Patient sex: M
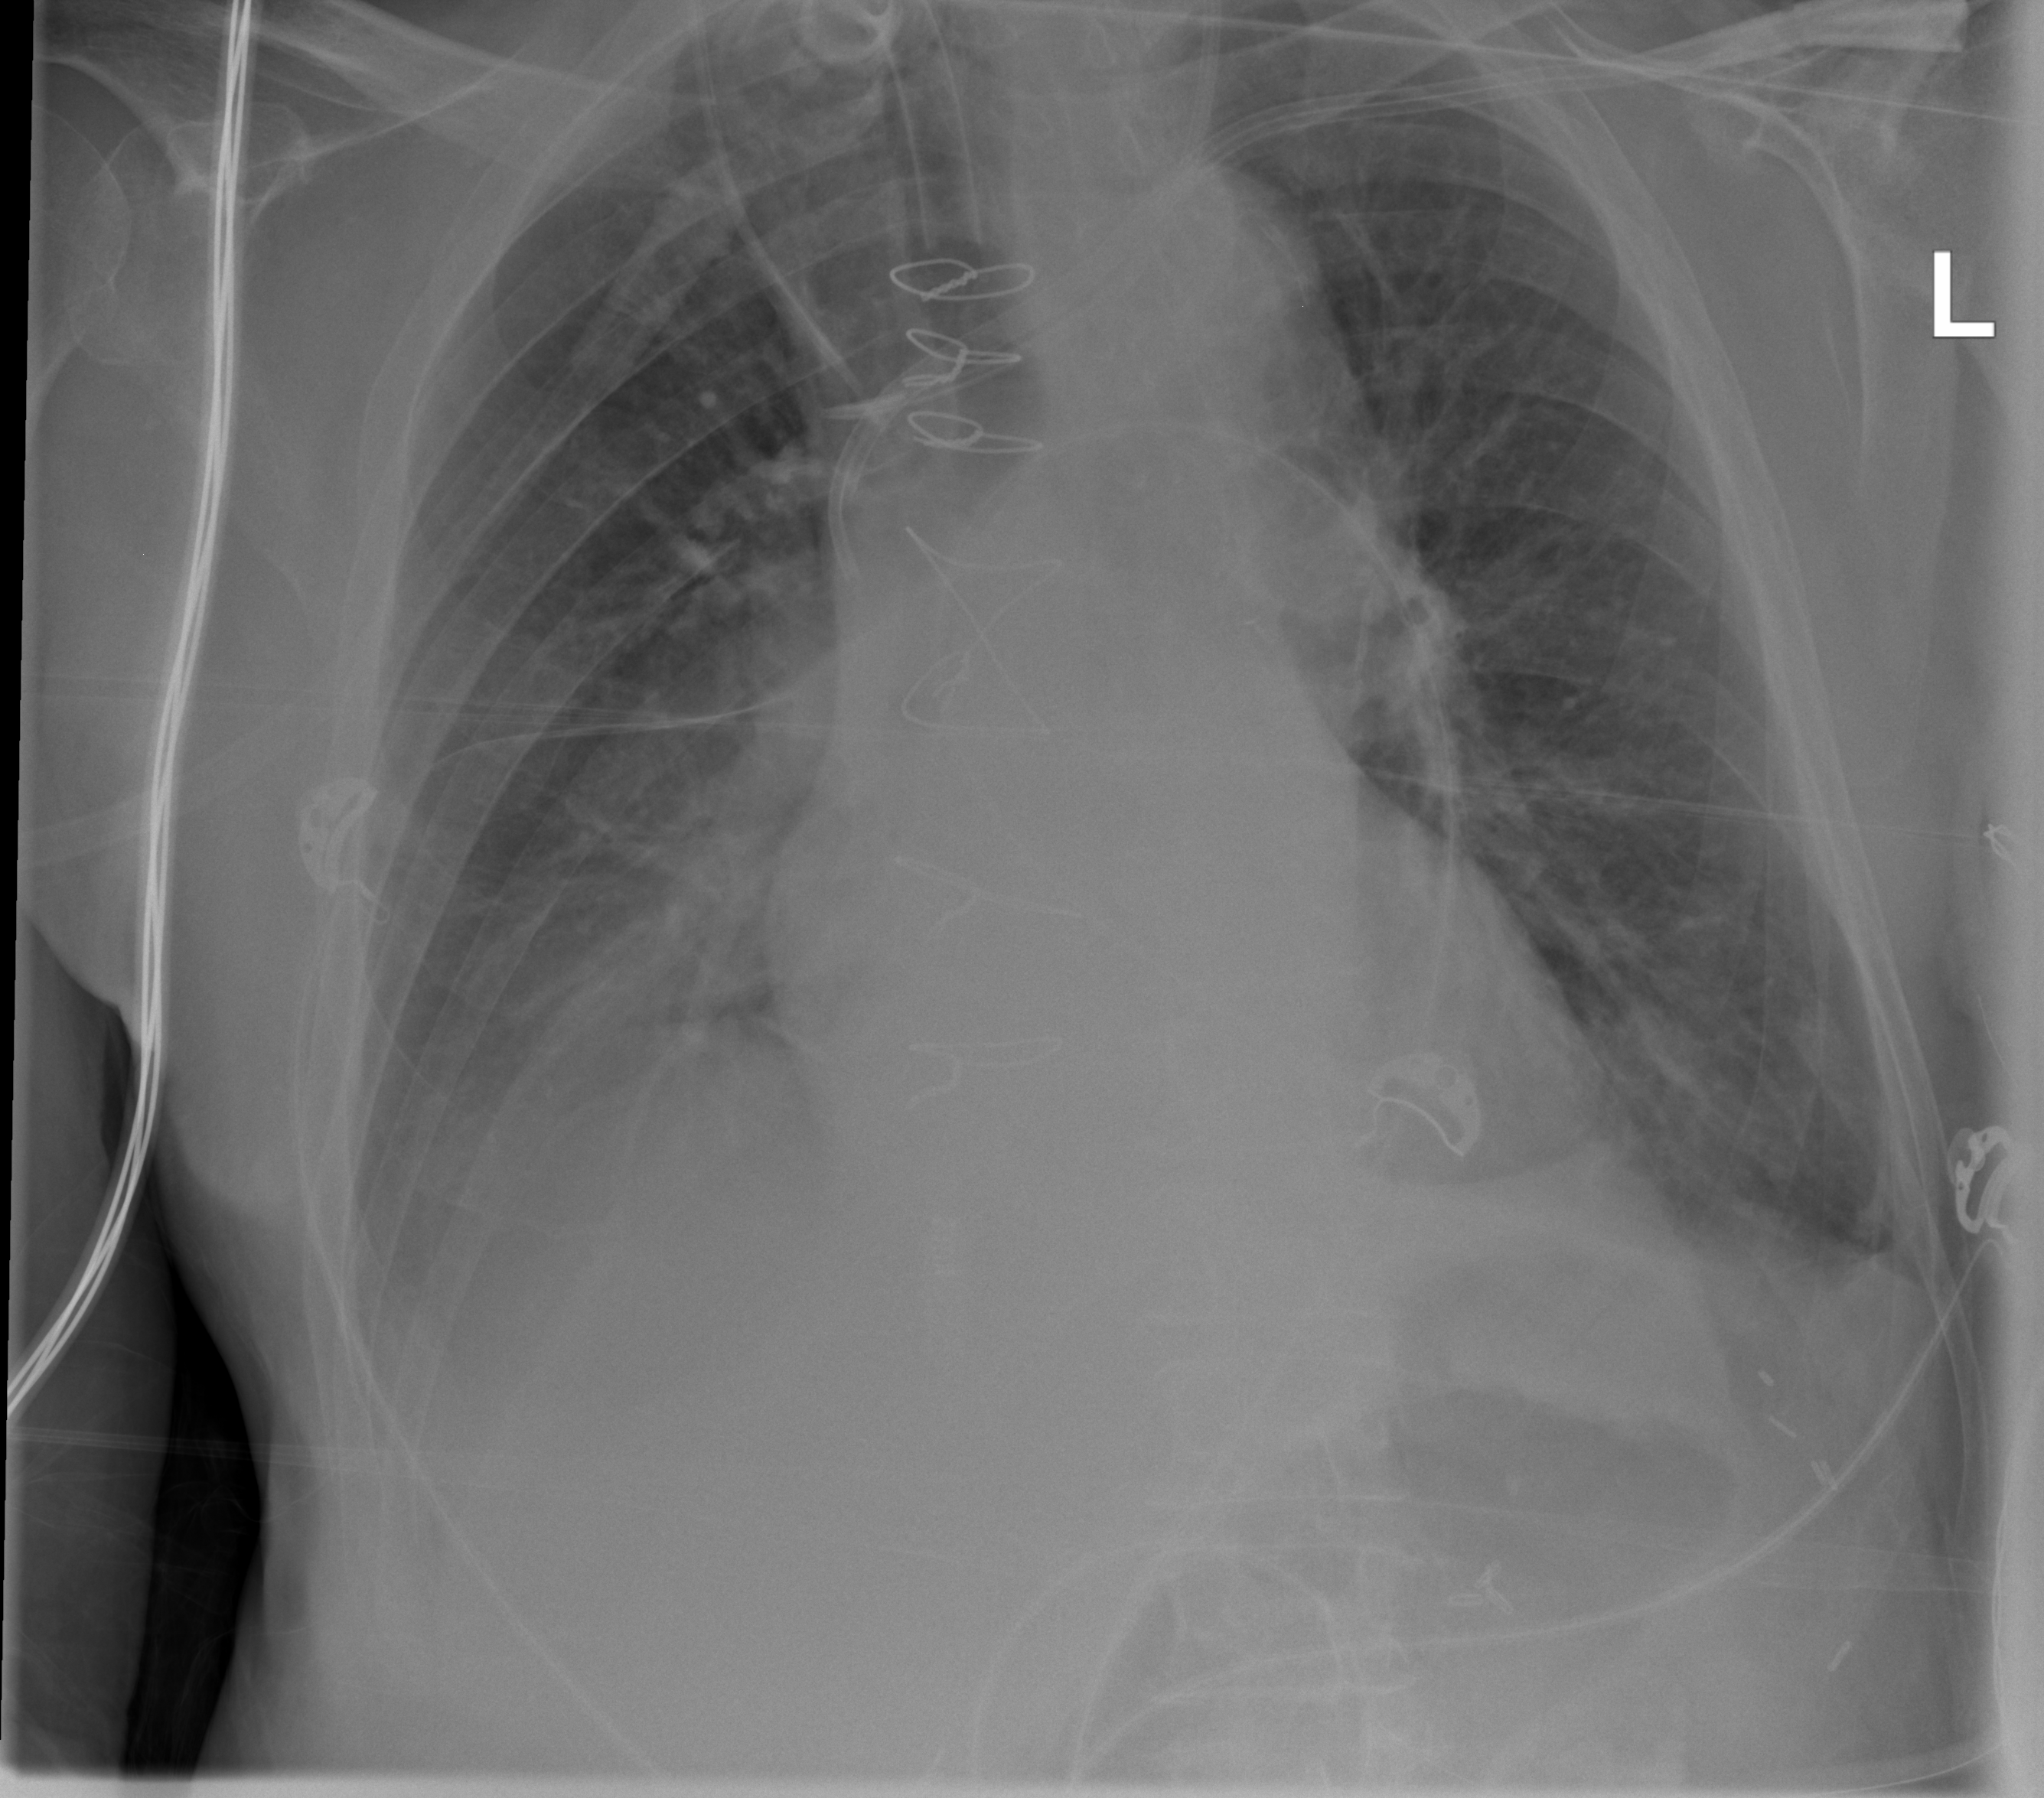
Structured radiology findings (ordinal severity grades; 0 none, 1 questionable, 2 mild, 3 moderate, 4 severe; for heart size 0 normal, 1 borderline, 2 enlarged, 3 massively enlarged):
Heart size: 1
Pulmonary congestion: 2
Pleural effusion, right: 3
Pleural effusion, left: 2
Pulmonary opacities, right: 0
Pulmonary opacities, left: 0
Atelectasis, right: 3
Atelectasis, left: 2